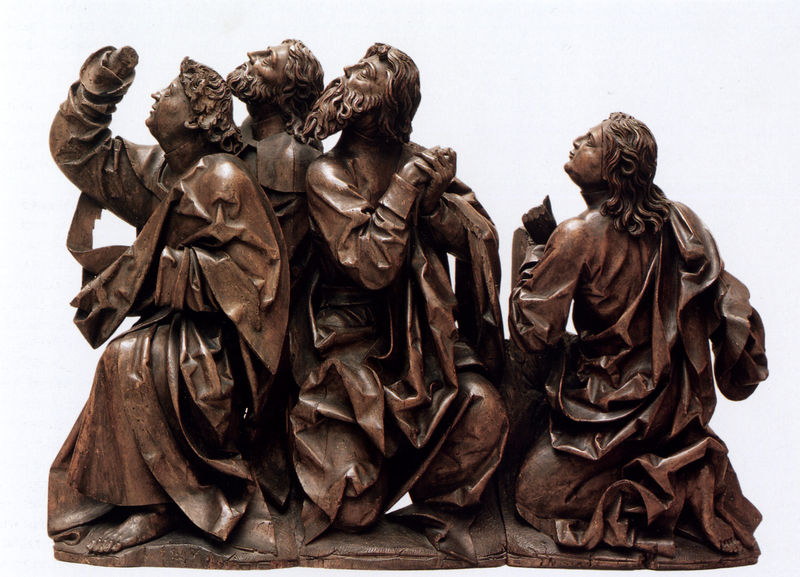
Titel: Rechte Apostelgruppe aus der Himmelfahrt Mariens im mittleren Aufsatz des Schreins des Hochaltars aus der Karmeliterkirche Maria Himmelfahrt in Nürnberg
Künstler: Veit Stoß
Standort: Bamberg
Institution: Diözesanmuseum
Schlagwörter: fuß, gruppe, hand, himmel, mann, schatten, umhang, menschen, ausschnitt, braun, frau, frisur, frisuren, haar, holz, männer, nase, blick, bart, bärte, profile, augen, blicke, bärtig, falten, johannes, stein, vollbart, ärmel, blicken, hände, schauen, kirche, sonne, figur, gewand, haare, mantel, gewänder, personen, gotik, locken, skulptur, statue, relief, holzschnitt, kauern, haltung, füsse, figuren, detail, metall, bronze, faltenwurf, plastik, knie, zehen, hoch, foto, oben, vier, barfuss, messing, links, knien, mäntel, beten, gebet, staunen, altar, schnitzerei, skulpturen, statuen, knieend, erhoben, mönch, mönche, heilige, jünger, anbetung, guss, hirten, petrus, riemerschmid, sakral, riemerschmidt, geschnitzt, schnitzwerk, gläubige, gewandfalten, himmelfahrt, vollbärte, magier, schnitzkunst, skultur, apostel, beter, propheten, sakralkunst, aufblicken, himmelwärts, riemenschneider, schnitzfiguren, schitzerei, holzfiguren, tilman riemenschneider, verwunderung, bollert, himmelwärtsd, sammlung bollert, schatteb, religiöse szene